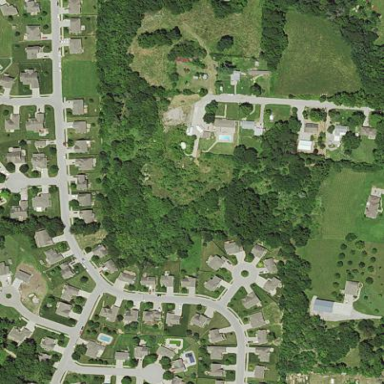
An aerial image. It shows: Residential area consisting of single-family homes.